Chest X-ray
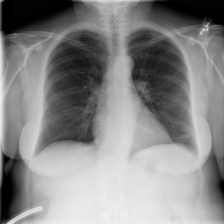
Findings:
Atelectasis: positive
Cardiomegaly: negative
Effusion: negative
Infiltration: negative
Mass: negative
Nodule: negative
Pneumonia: negative
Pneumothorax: negative
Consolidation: negative
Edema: negative
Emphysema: negative
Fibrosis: negative
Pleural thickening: negative
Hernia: negative